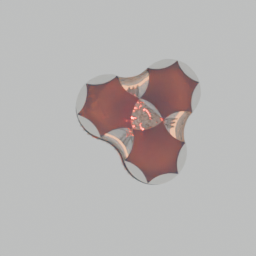
Label: appliances